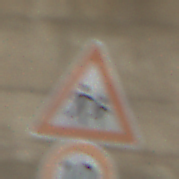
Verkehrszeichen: KinderLinks
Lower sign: Geschwindigkeit10
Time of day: Midday
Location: Roofed (Beach)
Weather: Overcast
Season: NotSpecified
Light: Natural